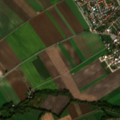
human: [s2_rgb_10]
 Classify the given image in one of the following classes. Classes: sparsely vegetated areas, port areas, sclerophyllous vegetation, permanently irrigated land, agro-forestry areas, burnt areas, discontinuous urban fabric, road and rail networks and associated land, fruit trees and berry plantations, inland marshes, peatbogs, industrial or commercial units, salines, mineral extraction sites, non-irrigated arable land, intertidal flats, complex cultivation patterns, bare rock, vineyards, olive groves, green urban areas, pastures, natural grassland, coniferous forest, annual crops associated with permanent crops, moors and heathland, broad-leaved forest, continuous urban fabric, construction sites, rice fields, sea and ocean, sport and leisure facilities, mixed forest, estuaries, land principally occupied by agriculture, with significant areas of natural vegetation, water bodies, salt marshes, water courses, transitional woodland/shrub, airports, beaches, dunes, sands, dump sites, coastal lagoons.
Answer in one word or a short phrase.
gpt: discontinuous urban fabric, non-irrigated arable land, broad-leaved forest